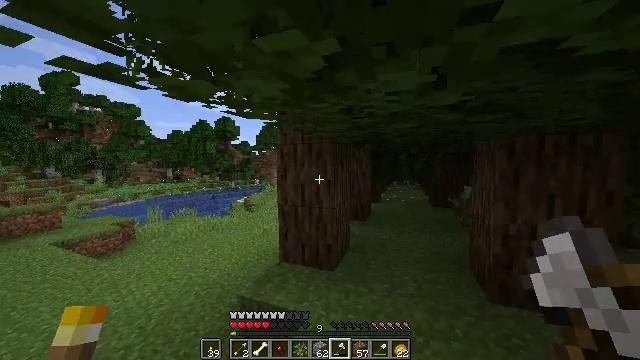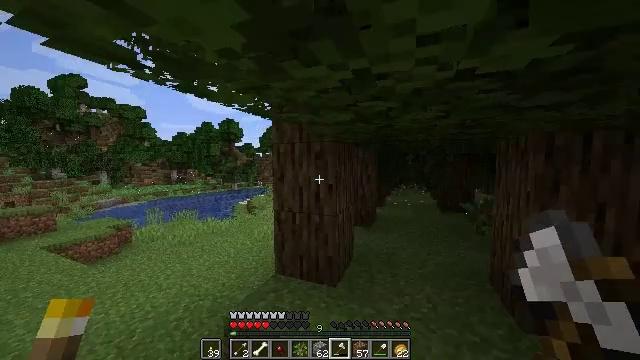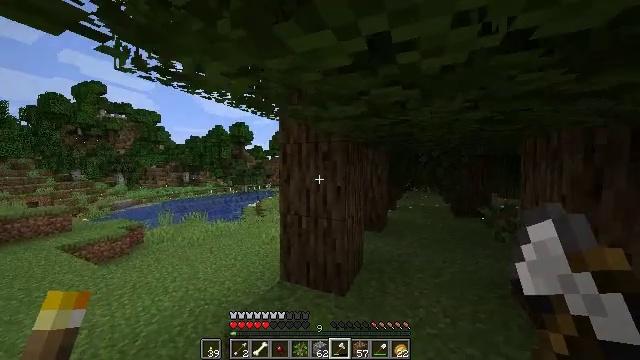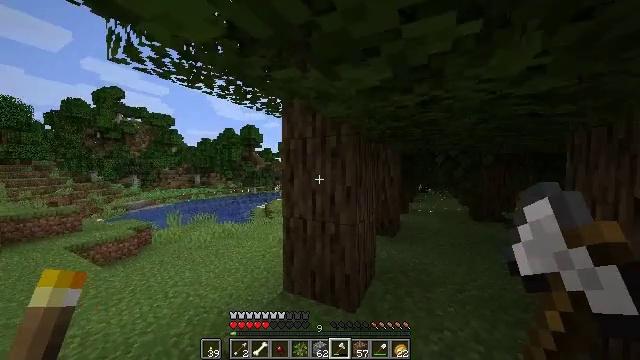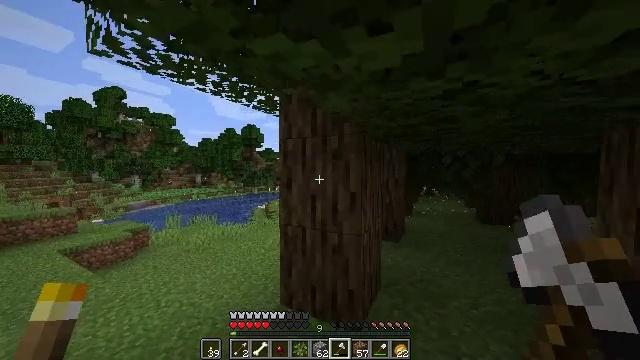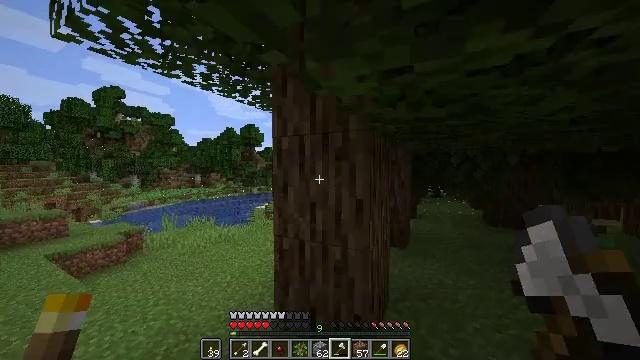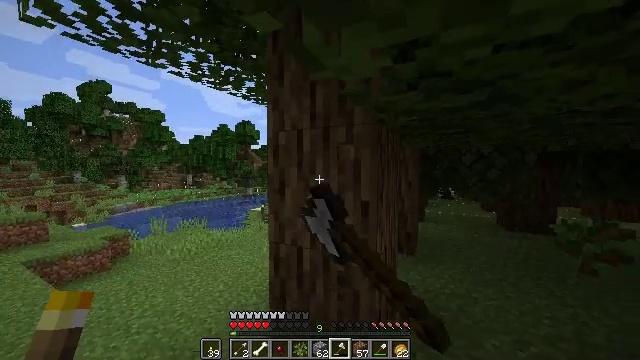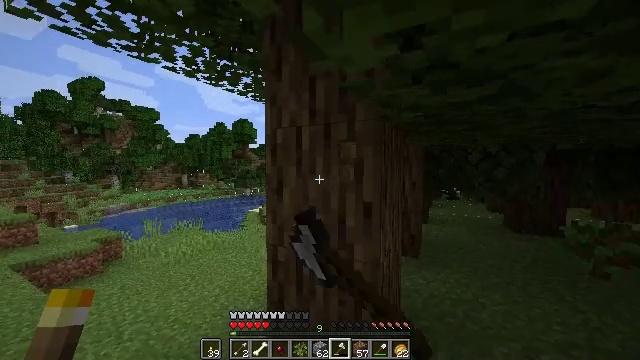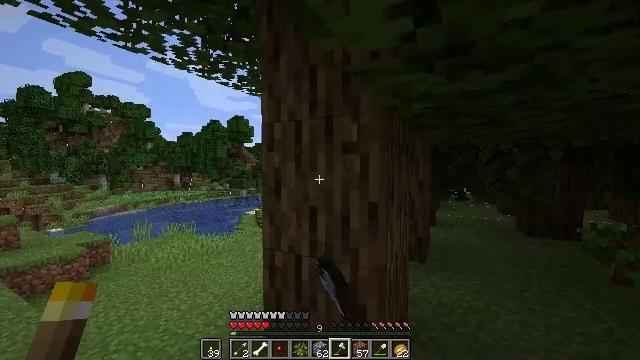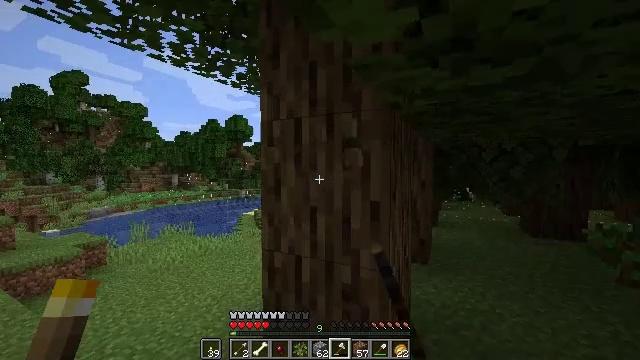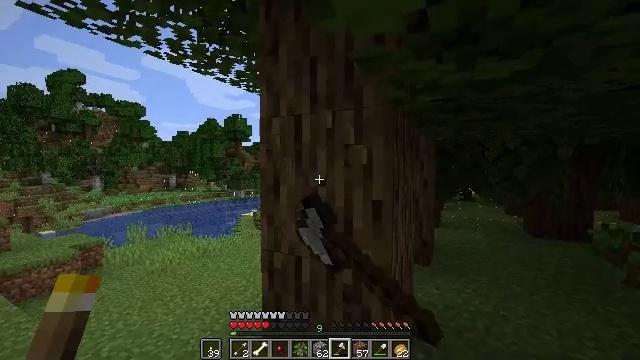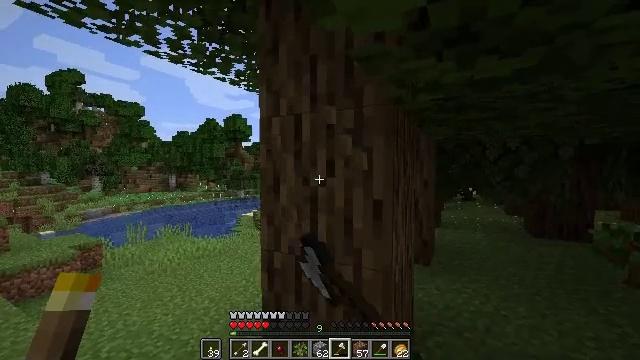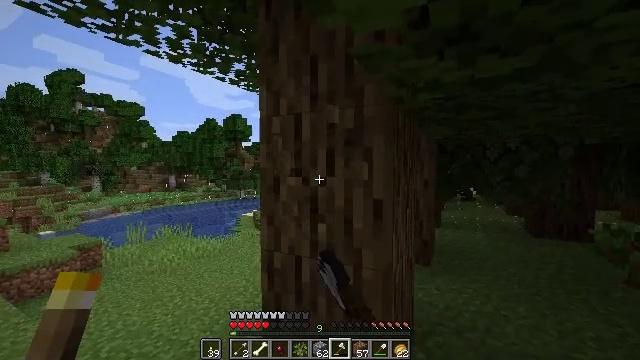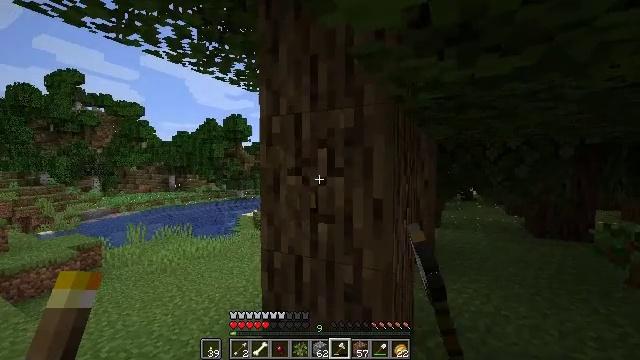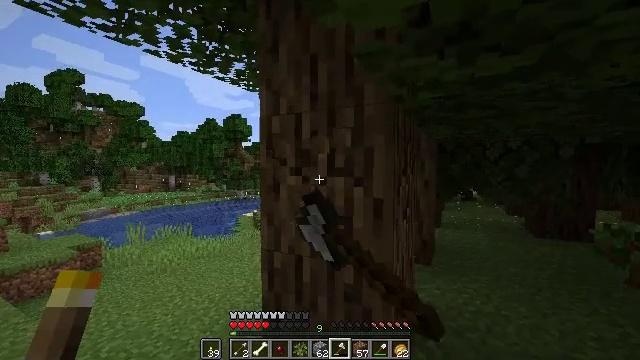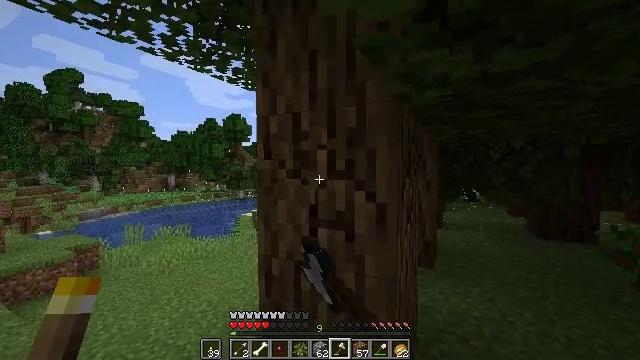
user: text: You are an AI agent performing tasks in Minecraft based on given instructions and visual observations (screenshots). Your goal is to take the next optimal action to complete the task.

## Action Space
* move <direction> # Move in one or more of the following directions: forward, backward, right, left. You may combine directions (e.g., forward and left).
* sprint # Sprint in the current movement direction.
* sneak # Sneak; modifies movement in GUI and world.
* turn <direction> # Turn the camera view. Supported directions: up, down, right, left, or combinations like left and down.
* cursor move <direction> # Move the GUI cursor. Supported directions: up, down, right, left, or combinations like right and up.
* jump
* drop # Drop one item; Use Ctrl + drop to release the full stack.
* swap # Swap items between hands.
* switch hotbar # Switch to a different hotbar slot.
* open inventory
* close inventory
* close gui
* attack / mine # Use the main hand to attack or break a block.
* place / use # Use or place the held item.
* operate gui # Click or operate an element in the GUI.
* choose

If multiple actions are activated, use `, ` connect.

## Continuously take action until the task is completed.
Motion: motion action
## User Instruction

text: Break the tree to get oak logs.
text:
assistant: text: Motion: move forward
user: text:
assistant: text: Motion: move forward, turn left
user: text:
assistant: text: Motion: move forward, turn left
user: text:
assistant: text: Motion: move forward
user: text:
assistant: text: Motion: attack / mine
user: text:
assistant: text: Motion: attack / mine
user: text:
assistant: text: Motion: attack / mine
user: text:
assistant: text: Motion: attack / mine
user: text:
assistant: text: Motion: attack / mine
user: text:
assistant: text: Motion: attack / mine
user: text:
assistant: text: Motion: attack / mine
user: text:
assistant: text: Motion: attack / mine
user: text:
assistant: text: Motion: attack / mine
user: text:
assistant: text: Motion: attack / mine
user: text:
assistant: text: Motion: move forward, attack / mine
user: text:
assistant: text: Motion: move forward, turn down, attack / mine
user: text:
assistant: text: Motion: move forward, turn down, attack / mine
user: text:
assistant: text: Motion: move forward, turn down, attack / mine
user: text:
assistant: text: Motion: turn down, attack / mine
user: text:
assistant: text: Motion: turn right and down, attack / mine
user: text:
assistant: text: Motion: turn right and down, attack / mine
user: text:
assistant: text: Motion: turn right and down, attack / mine
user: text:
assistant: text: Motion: turn down, attack / mine
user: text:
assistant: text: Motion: turn down, attack / mine
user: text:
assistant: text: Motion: turn down, attack / mine
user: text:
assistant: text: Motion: attack / mine
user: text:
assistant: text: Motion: attack / mine
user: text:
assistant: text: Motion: attack / mine
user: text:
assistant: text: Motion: attack / mine
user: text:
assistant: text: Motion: attack / mine